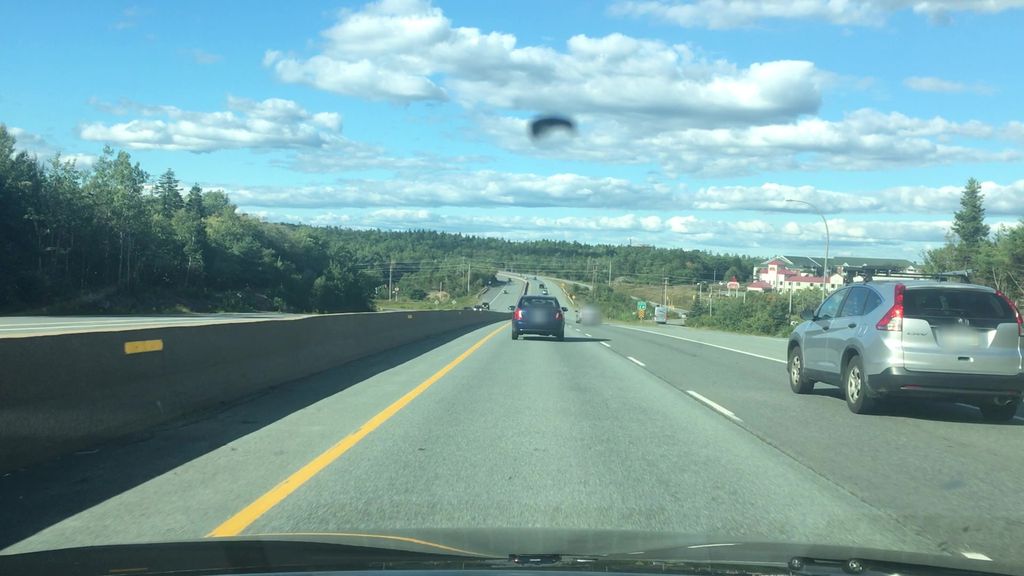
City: halifax